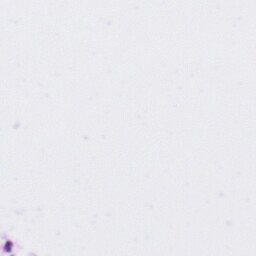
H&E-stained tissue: Tonsil